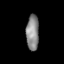
Tissue: lung
Cell type: Epithelial cells
Senescence score: 0.1424
Nuclear area (px): 440
Mean DAPI intensity: 136.307